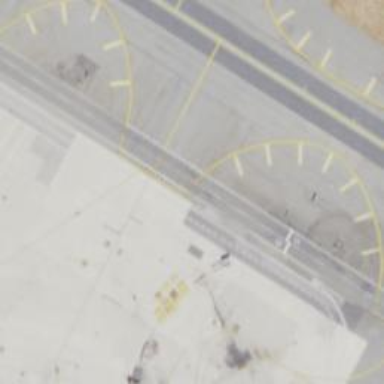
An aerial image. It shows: Image of taxiway at airport.